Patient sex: F
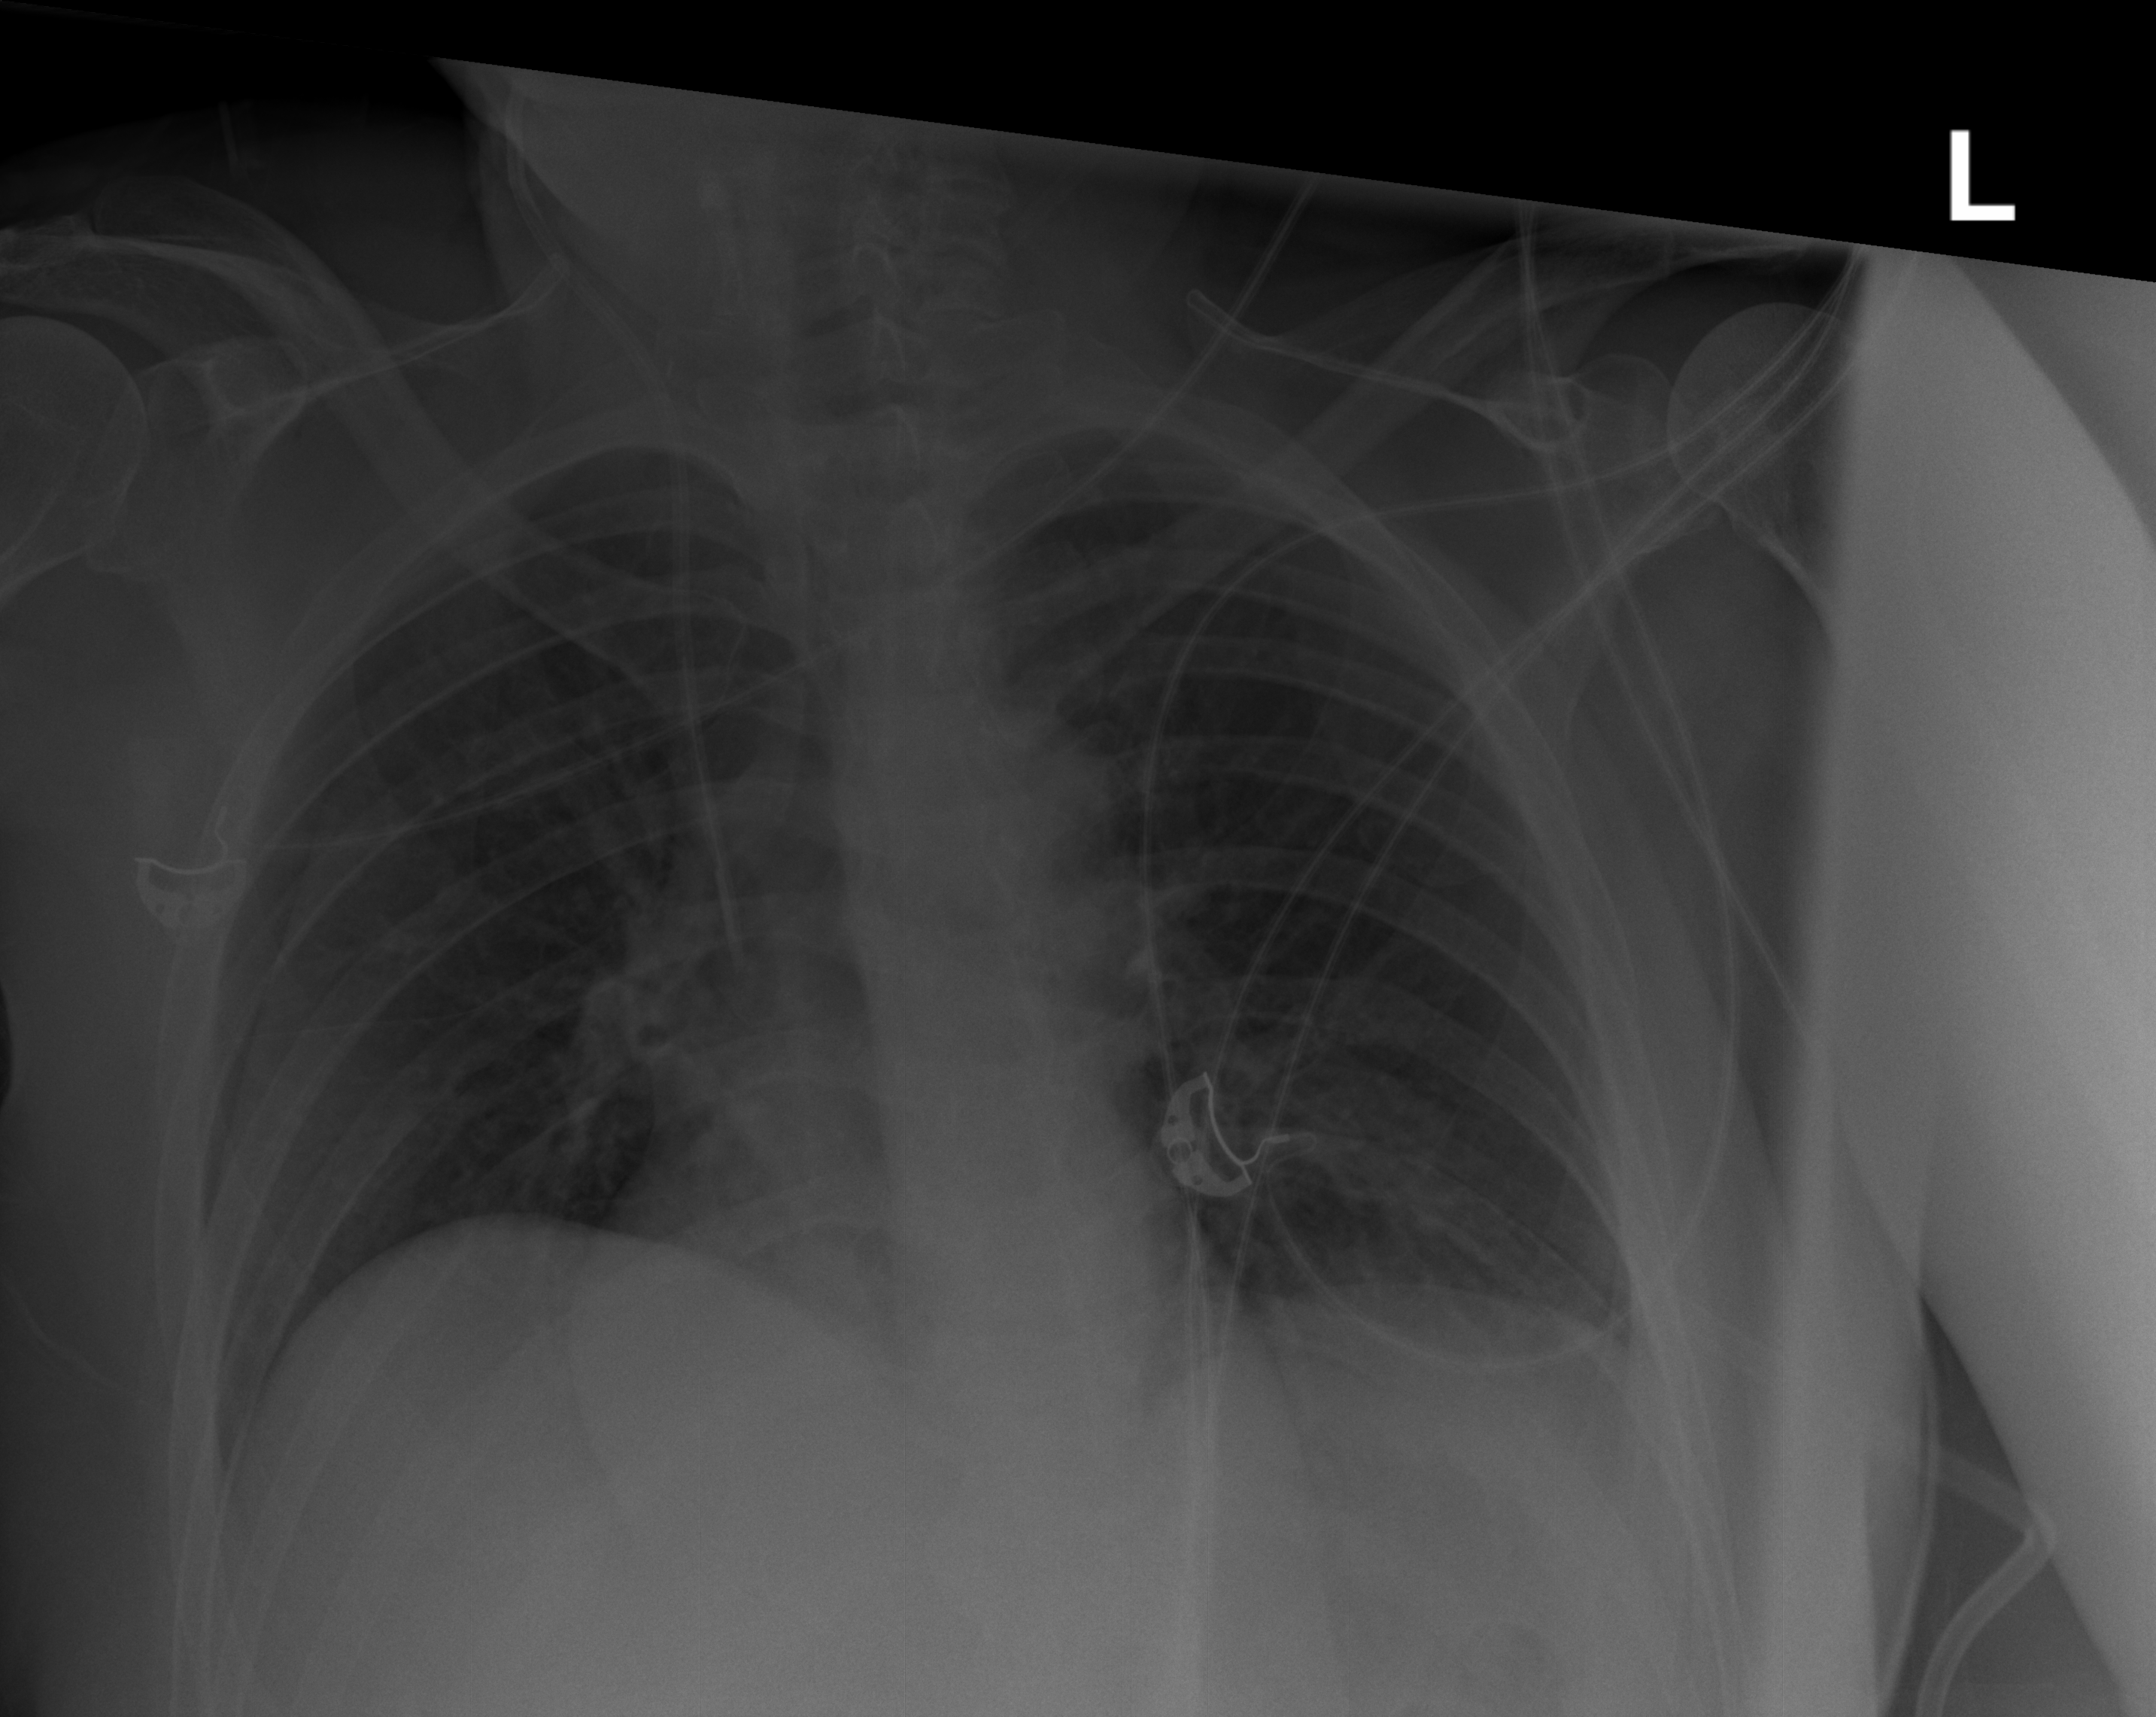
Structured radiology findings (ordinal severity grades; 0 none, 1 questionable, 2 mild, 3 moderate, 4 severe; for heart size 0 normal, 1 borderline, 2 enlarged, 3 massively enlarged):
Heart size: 1
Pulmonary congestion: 2
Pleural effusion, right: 0
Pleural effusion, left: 1
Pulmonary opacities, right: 0
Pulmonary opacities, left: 0
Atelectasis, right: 0
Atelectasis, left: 2